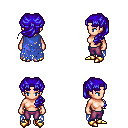
a pixel art fantasy rpg character, female body template, human, light skin, blue tattered cape, magenta pants, blue princess hairstyle, gold boots, four views (front, back, left, right), 2x2 character sprite sheet, small pixel art, hard edges, no anti-aliasing